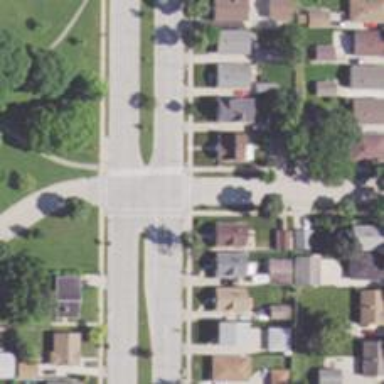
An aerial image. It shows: Road with stop sign.